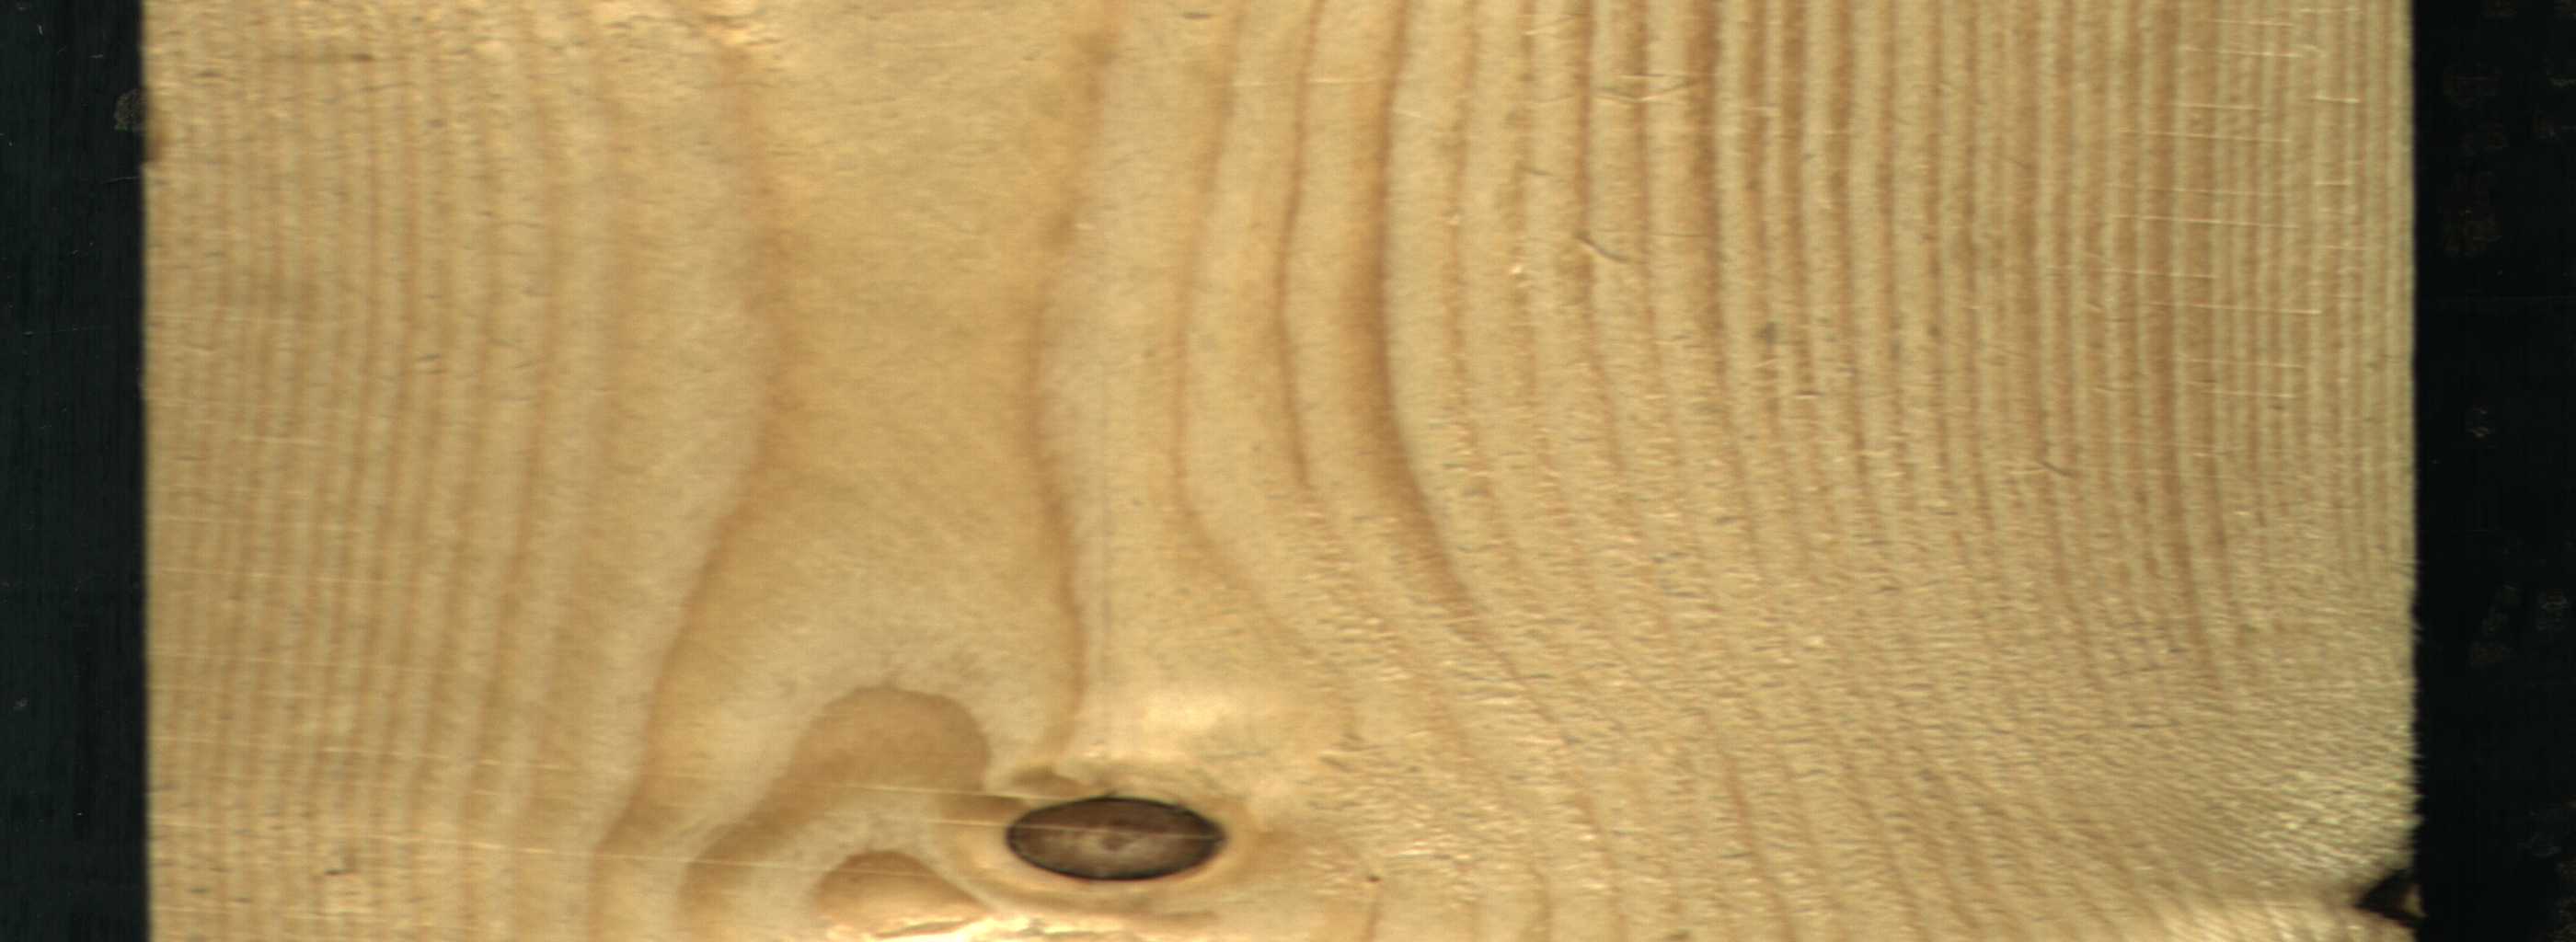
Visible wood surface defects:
Knot_missing
Dead_Knot